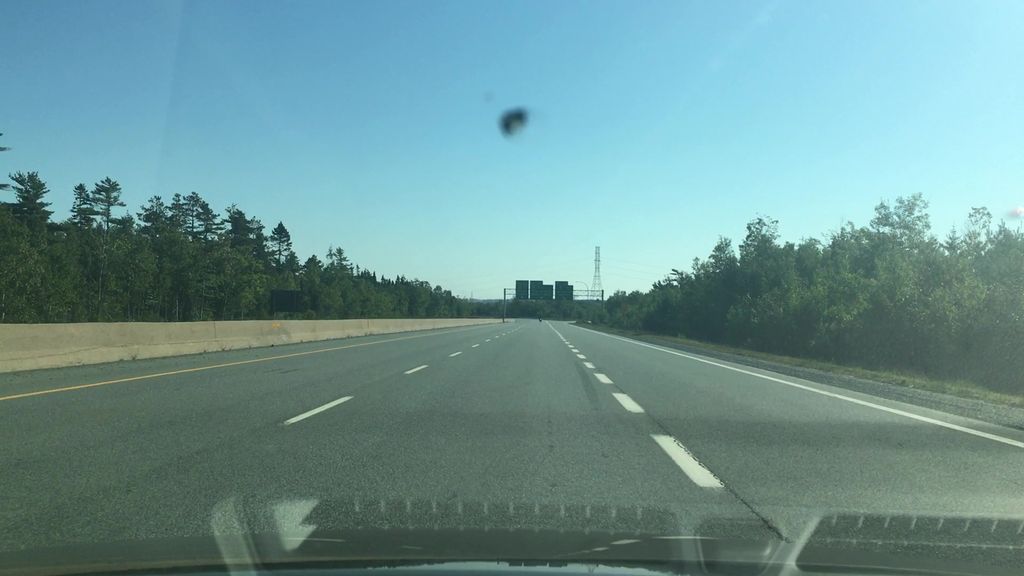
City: halifax